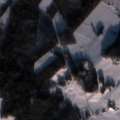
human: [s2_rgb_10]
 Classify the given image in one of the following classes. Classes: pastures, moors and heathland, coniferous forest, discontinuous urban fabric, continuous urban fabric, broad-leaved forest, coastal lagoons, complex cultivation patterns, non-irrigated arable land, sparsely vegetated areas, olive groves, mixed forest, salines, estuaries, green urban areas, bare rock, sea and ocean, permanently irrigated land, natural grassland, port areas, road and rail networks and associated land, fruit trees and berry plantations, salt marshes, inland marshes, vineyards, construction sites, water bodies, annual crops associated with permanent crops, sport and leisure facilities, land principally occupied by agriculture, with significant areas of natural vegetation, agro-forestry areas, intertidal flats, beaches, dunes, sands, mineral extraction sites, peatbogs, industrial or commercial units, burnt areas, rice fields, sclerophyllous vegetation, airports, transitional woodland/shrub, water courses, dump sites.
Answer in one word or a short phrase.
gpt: non-irrigated arable land, land principally occupied by agriculture, with significant areas of natural vegetation, mixed forest, transitional woodland/shrub